Question: I would like to get way to find local maxima in data point sets containing thousands of values. As input are used two long lists with x and y values.
Consider this simple example:
'''
xval = [-0.15, -0.02, 0.1, 0.22, 0.36, 0.43, 0.58, 0.67, 0.79, 0.86, 0.96 ]
yval = [-0.09, 0.13, -0.01, -0.1, -0.05, 0.2, 0.56, 0.47, 0.35, 0.43, 0.69]
'''

Desired output is list with indexes of peak points, here locMaxId =[1,6,10].
Comparing the closest neighbours is solution, but for 10k values?
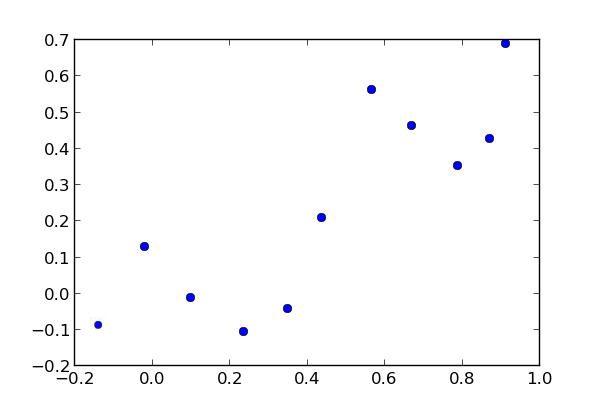
Answer: You can let numpy handle the iteration, i.e. vectorize it:
'''
def local_maxima(xval, yval):
xval = np.asarray(xval)
yval = np.asarray(yval)
sort_idx = np.argsort(xval)
yval = yval[sort_idx]
gradient = np.diff(yval)
maxima = np.diff((gradient > 0).view(np.int8))
return np.concatenate((([0],) if gradient[0] < 0 else ()) +
(np.where(maxima == -1)[0] + 1,) +
(([len(yval)-1],) if gradient[-1] > 0 else ()))
'''
So the code first computes the variation from every point to the nex('gradient'). The next step is a little tricky... If you do 'np.diff((gradient > 0)' the resulting boolean array is 'True' where there is a change from growing ('> 0') to not growing('<= 0'). By making it a signed int of the same size as the boolean array, you can discriminate from transitions from growing to not growing ('-1') to the opposite ('+1'). By taking a '.view(np.int8)' of a signed integer type of the same dtype size as the boolean array, we avoid copying the data, as would happen if we did the less hacky '.astype(int)'. All that's left is taking care of the first and last points, and concatenating all points together into a single array. One thing I found out today is that if you include an empty list in the tuple you send to 'np.concatenate', it comes out as an empty array of dtype 'np.float', and that ends up being the dtype of the result, hence the more complicated concatenation of empty tuples in the above code.
It works:
'''
In [2]: local_maxima(xval, yval)
Out[2]: array([ 1, 6, 10], dtype=int64)
'''
And is reasonably fast:
'''
In [3]: xval = np.random.rand(10000)
In [4]: yval = np.random.rand(10000)
In [5]: local_maxima(xval, yval)
Out[5]: array([ 0, 2, 4, ..., 9991, 9995, 9998], dtype=int64)
In [6]: %timeit local_maxima(xval, yval)
1000 loops, best of 3: 1.16 ms per loop
'''
Also, most of the time is converting your data from lists to arrays and sorting them. If your data is already sorted and kept in arrays, you can probably improve performance over the above by a factor of 5x.